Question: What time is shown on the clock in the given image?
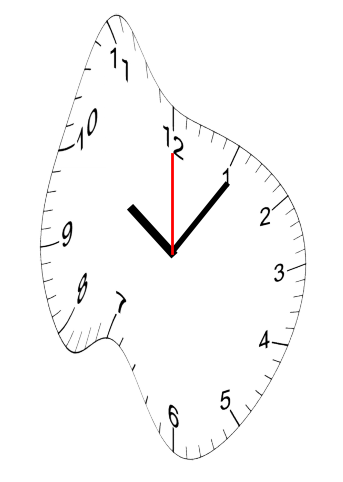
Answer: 10:06:00